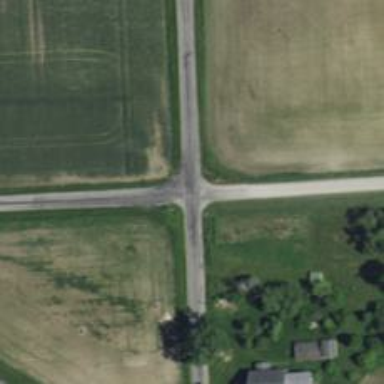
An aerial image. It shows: Unclassified road.